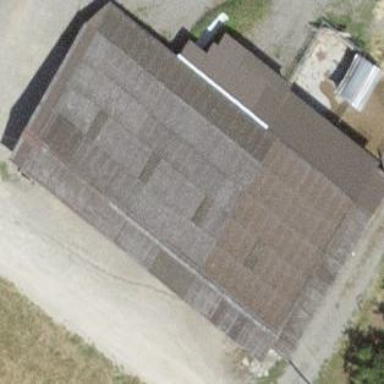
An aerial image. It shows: Farm auxiliary building.